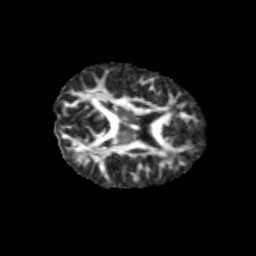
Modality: FA
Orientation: axial
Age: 13
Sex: male
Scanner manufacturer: siemens
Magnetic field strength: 3 T
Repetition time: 3.8 s
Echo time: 0.07 s